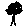
Label: tree